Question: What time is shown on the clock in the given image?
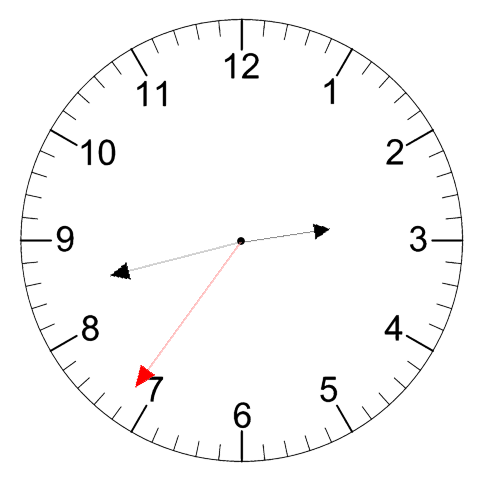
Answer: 02:42:36